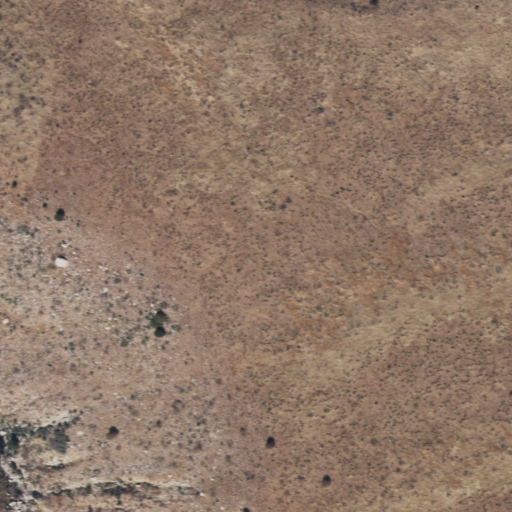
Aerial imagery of mountain in Arizona named Mud Spring Mesa containing only shrub